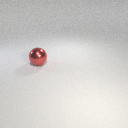
large red metal sphere